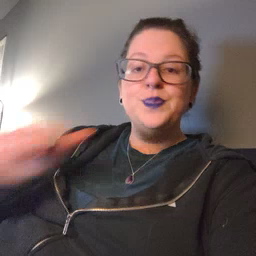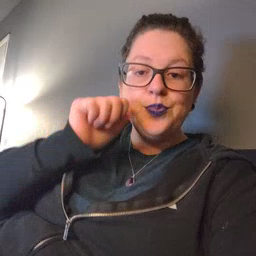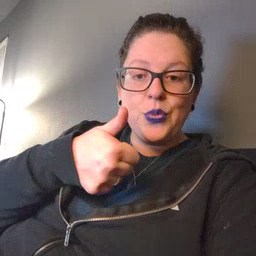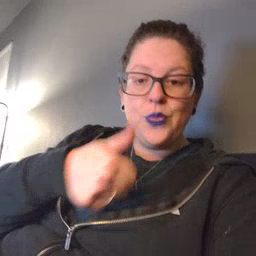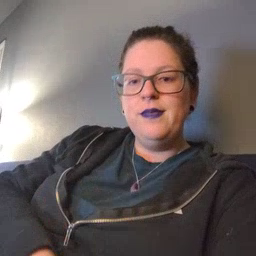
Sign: tomorrow